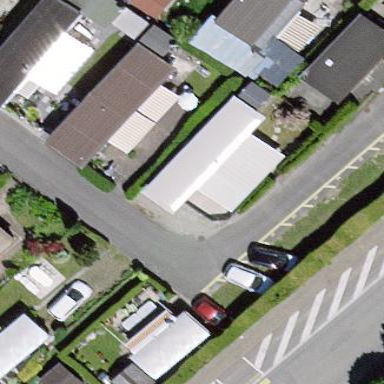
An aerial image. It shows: Static caravan.